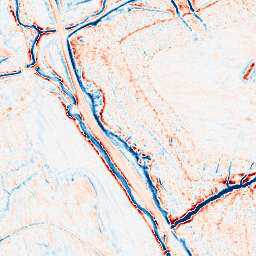
Category: edge_preserving
Decomposition family: anisotropic_diffusion
Decomposition parameters: iterations: 50
kappa: 100
gamma: 0.05
Upsampling method: cubic_catmull_rom
Upsampling parameters: scale: 4
Upsampling scale: 4